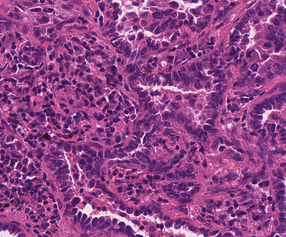
Tumor epithelial tissue: yes
Tumor-associated stroma tissue: yes
Normal tissue: no